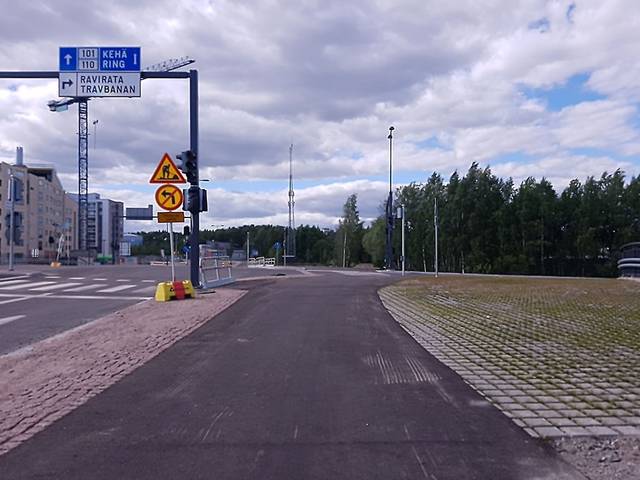
Region: Finland
Coordinates: 60.215, 24.836